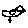
Label: bird